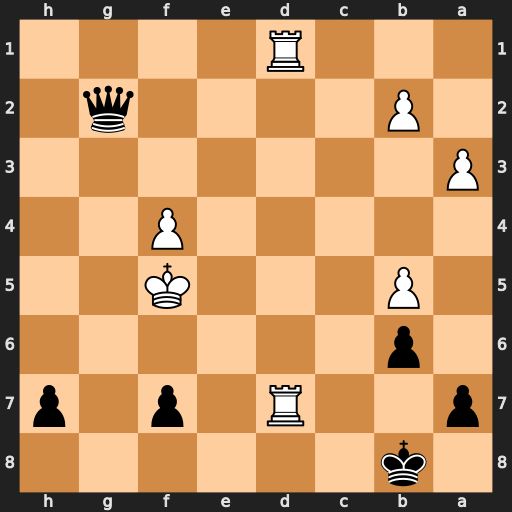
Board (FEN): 1k6/p2R1p1p/1p6/1P3K2/5P2/P7/1P4q1/3R4
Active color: b
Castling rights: -
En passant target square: -
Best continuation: Qg6+ Ke5 Qe6+ Kd4 Qxd7+